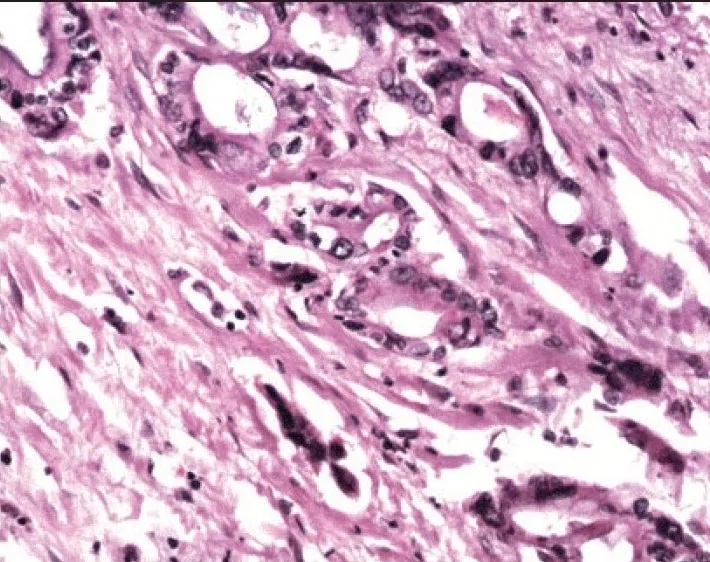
Rectal biopsy. Neoplasm composed of pleomorphic epithelial cells arranged in glandular pattern (hematolxylin and eosin x10).
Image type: pathology (h&e)